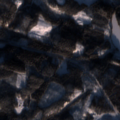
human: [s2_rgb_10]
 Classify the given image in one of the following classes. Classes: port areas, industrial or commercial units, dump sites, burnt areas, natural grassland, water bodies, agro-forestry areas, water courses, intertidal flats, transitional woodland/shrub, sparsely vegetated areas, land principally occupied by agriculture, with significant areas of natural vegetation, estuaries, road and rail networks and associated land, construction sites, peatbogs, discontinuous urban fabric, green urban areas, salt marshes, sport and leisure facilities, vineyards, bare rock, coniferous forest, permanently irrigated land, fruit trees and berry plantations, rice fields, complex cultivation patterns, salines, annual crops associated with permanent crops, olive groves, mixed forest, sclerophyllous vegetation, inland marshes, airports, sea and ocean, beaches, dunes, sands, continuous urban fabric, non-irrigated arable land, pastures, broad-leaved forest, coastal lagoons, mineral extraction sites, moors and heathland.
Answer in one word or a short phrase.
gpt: coniferous forest, mixed forest, transitional woodland/shrub, water bodies